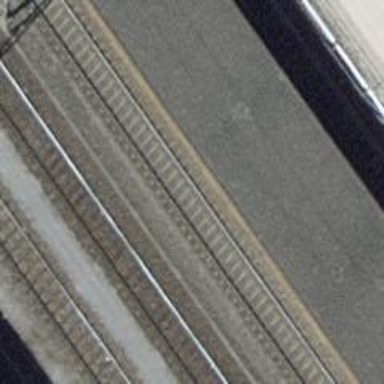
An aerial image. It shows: Stop position for public transport on the railway.